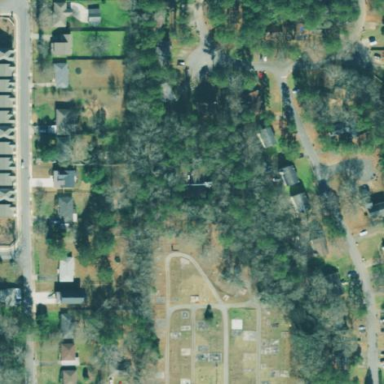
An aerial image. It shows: Grave yard.